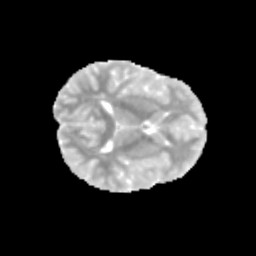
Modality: MD
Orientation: axial
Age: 12
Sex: female
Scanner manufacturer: siemens
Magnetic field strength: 3 T
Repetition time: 3.8 s
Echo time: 0.07 s